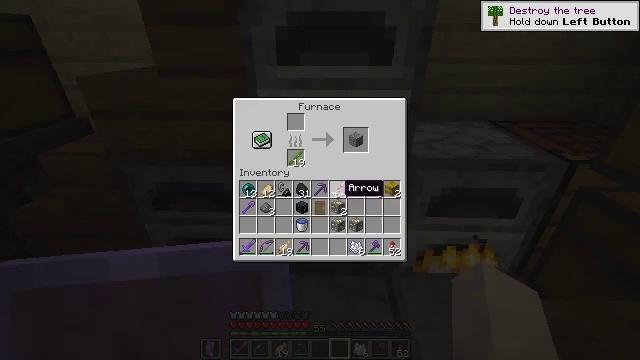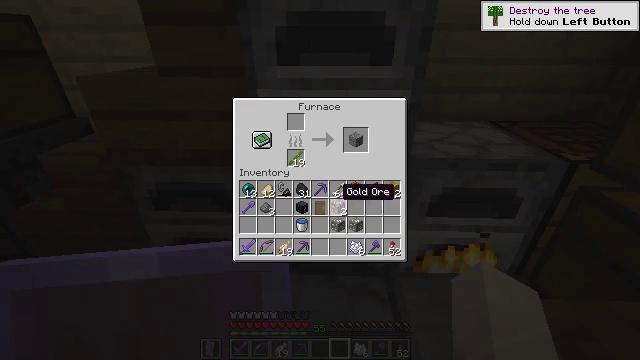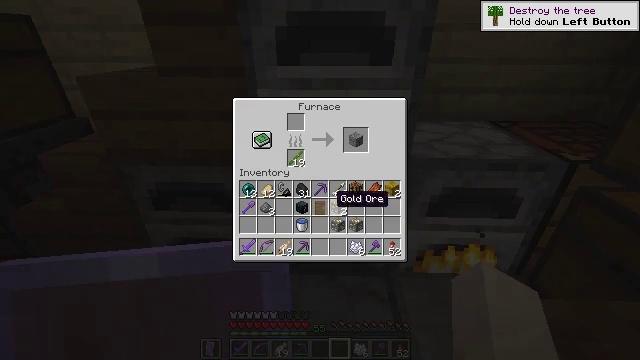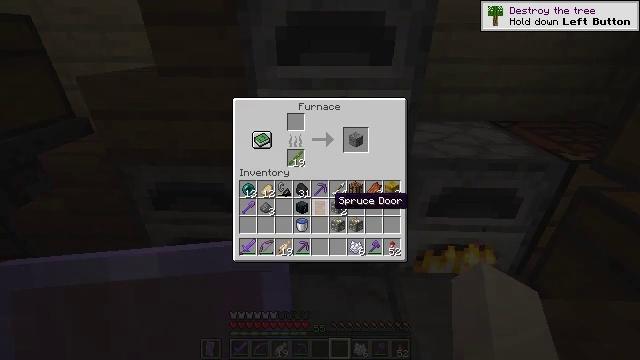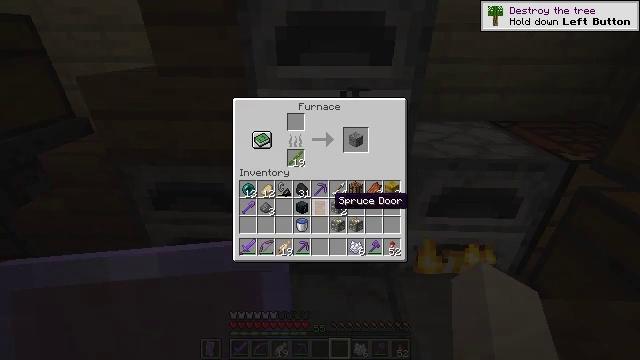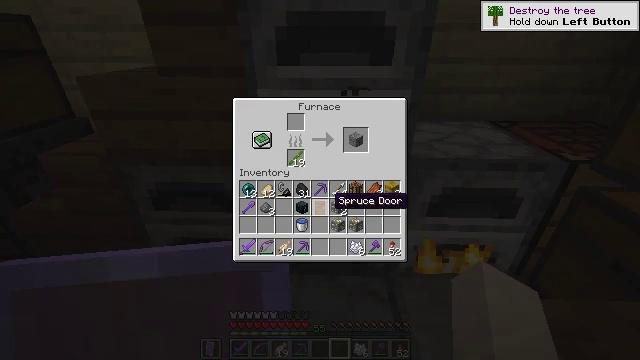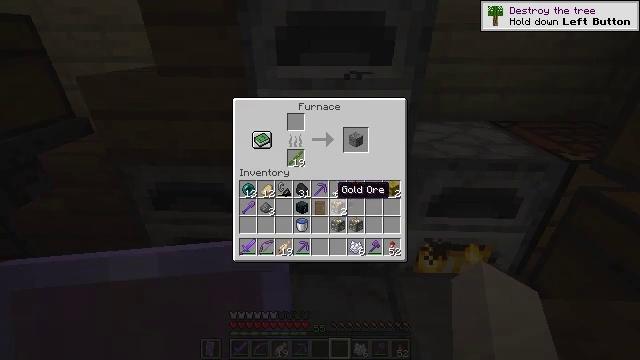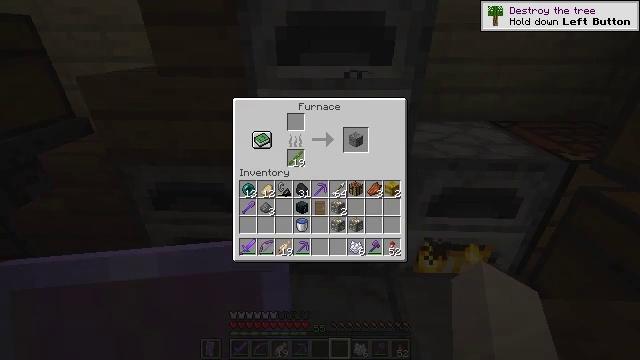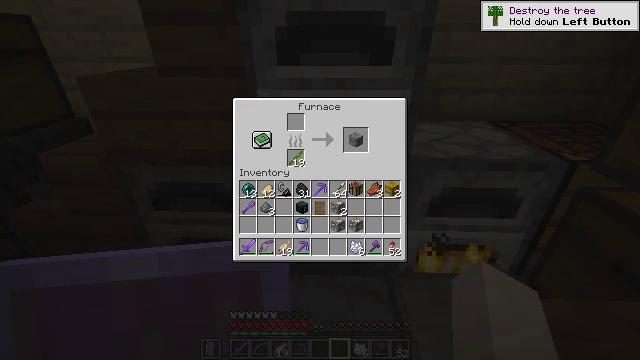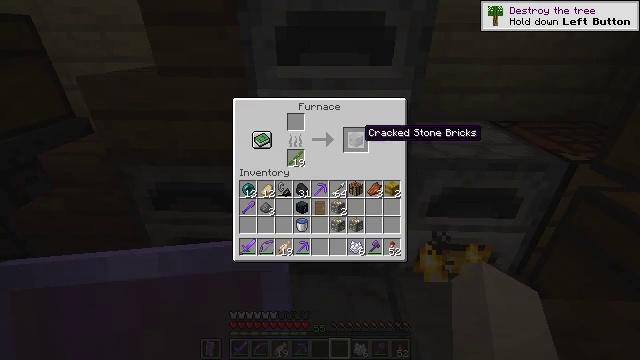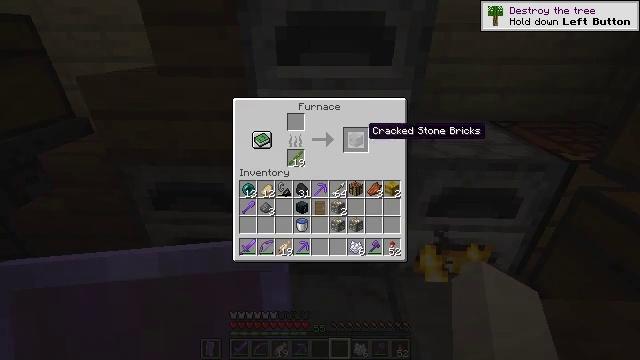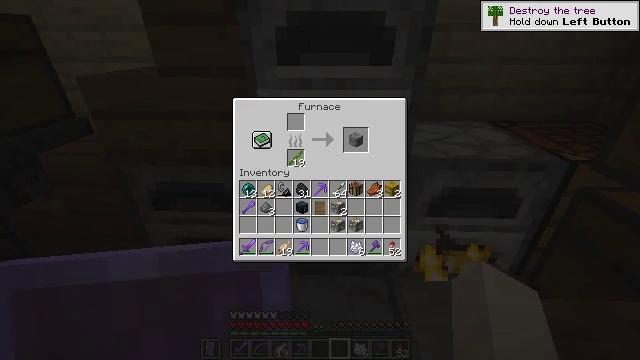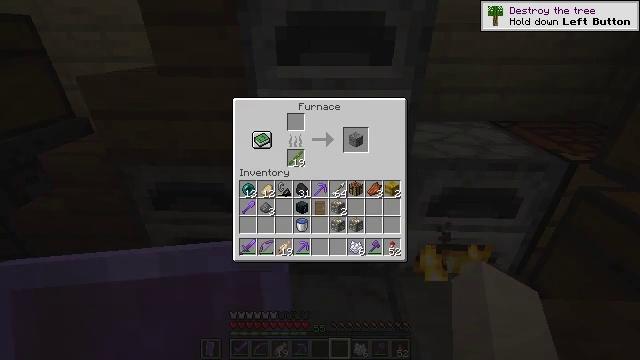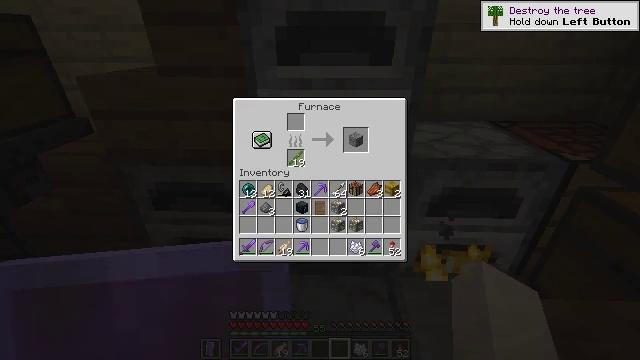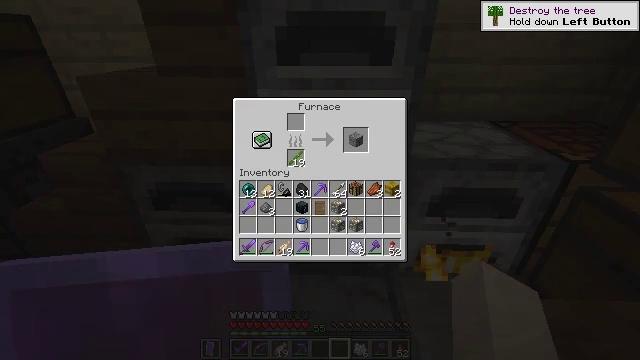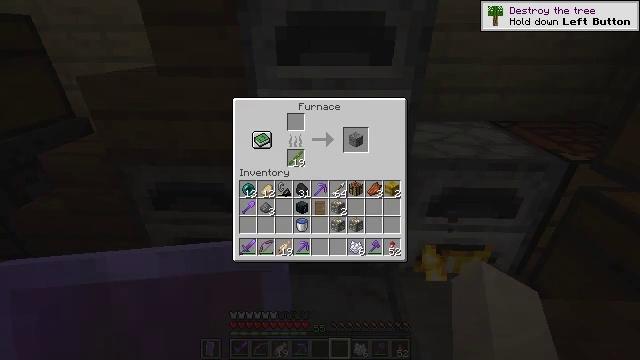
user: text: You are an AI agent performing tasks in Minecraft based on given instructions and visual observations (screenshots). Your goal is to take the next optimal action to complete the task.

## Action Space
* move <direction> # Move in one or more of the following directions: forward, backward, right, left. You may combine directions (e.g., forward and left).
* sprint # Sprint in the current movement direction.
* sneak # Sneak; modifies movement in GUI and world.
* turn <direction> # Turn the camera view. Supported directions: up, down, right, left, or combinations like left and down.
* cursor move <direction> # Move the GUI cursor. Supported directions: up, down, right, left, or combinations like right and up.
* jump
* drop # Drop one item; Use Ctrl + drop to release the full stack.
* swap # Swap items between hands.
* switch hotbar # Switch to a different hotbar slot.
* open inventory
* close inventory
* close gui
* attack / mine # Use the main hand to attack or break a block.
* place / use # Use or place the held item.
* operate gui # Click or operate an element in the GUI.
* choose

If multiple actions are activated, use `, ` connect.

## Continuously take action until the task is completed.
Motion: motion action
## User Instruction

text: craft item cracked stone bricks
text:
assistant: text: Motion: sneak
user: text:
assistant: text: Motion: sneak
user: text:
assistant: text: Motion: no_op
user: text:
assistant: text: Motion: no_op
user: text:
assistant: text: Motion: no_op
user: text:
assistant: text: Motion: turn up
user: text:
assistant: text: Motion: turn right and up
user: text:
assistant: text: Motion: turn right and up
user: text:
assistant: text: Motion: turn right and up
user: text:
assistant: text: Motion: no_op
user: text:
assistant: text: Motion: no_op
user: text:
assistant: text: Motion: sneak
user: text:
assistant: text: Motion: sneak
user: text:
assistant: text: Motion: sneak
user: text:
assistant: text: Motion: sneak
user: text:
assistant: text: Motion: sneak
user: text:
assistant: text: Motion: sneak
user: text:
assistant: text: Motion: sneak
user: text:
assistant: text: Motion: sneak
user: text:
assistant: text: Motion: sneak, attack / mine
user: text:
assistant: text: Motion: sneak, attack / mine
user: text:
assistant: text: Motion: sneak, attack / mine
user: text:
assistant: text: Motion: sneak
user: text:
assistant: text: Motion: sneak
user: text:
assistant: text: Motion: sneak